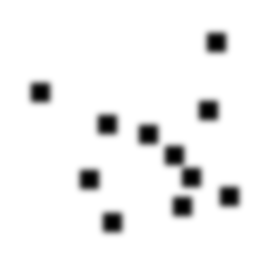
Squares: 11
Triangles: 0
Stars: 0
Total shapes: 11